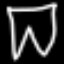
Label: pants